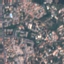
Land use / land cover: Residential